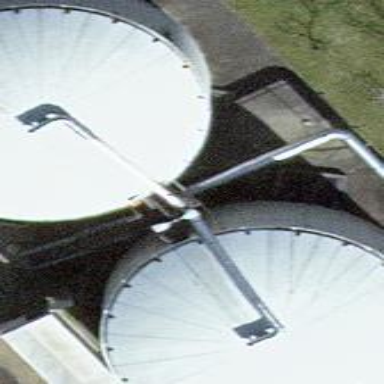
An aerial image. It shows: Building with water storage tank inside.